Question: Using pyinstaller, I created a .exe file and other files. Can I create ONLY the .exe, without other files, or is there any way to put together all files? I need your help.

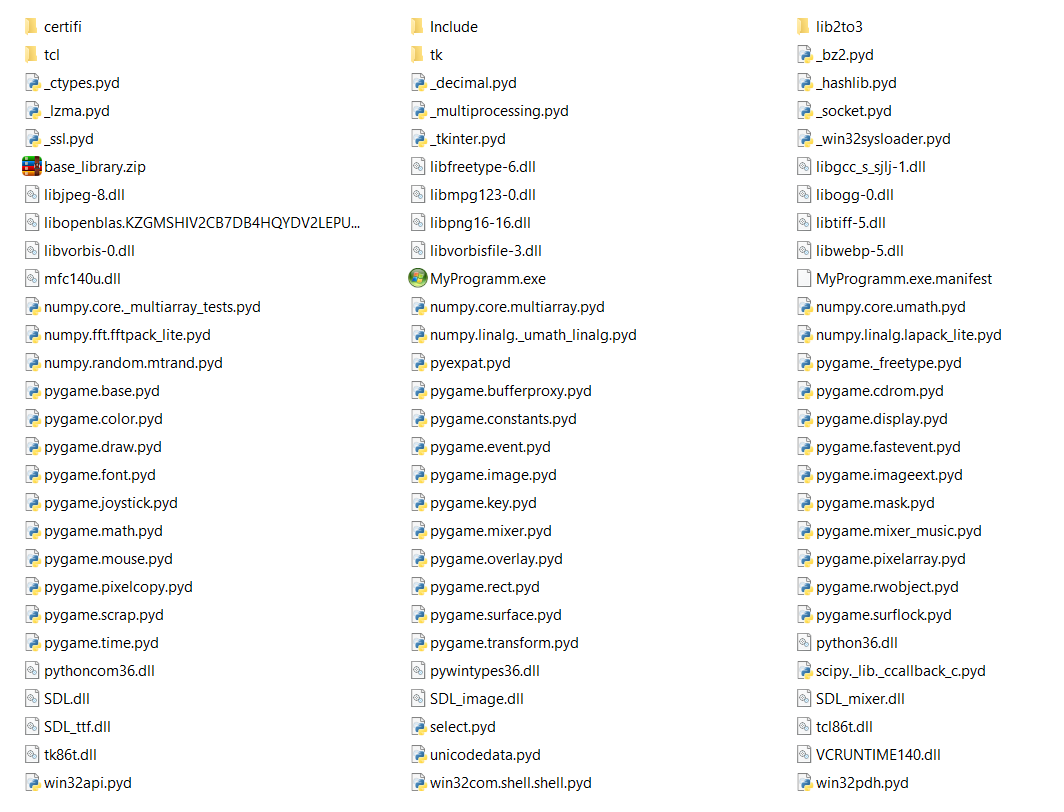
Answer: Run this command;
'pyinstaller --onefile your_script_name.py'